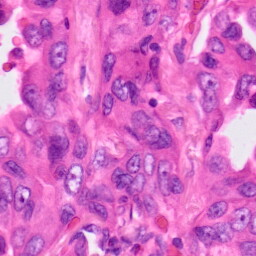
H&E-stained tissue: Lung